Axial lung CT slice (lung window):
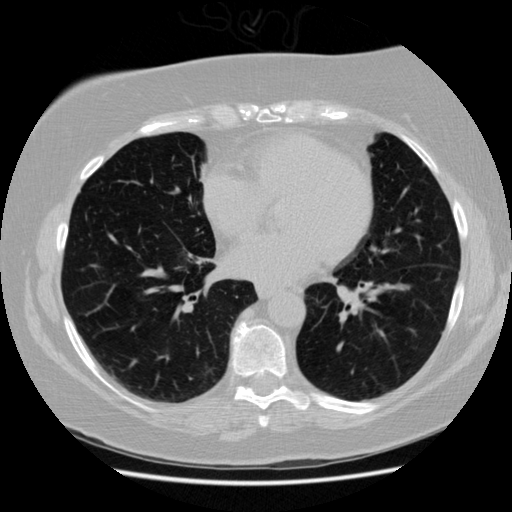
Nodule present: no